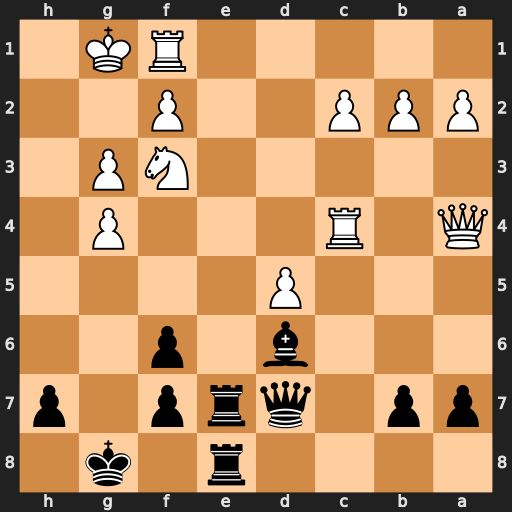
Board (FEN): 4r1k1/pp1qrp1p/3b1p2/3P4/Q1R3P1/5NP1/PPP2P2/5RK1
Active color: b
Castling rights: -
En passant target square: -
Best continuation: b5 Qa6 bxc4